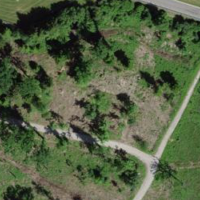
EUNIS habitat code: 41
Species observed at this site:
Corylus avellana